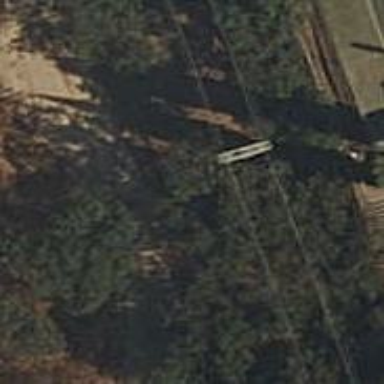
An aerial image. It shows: Power pole.